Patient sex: M
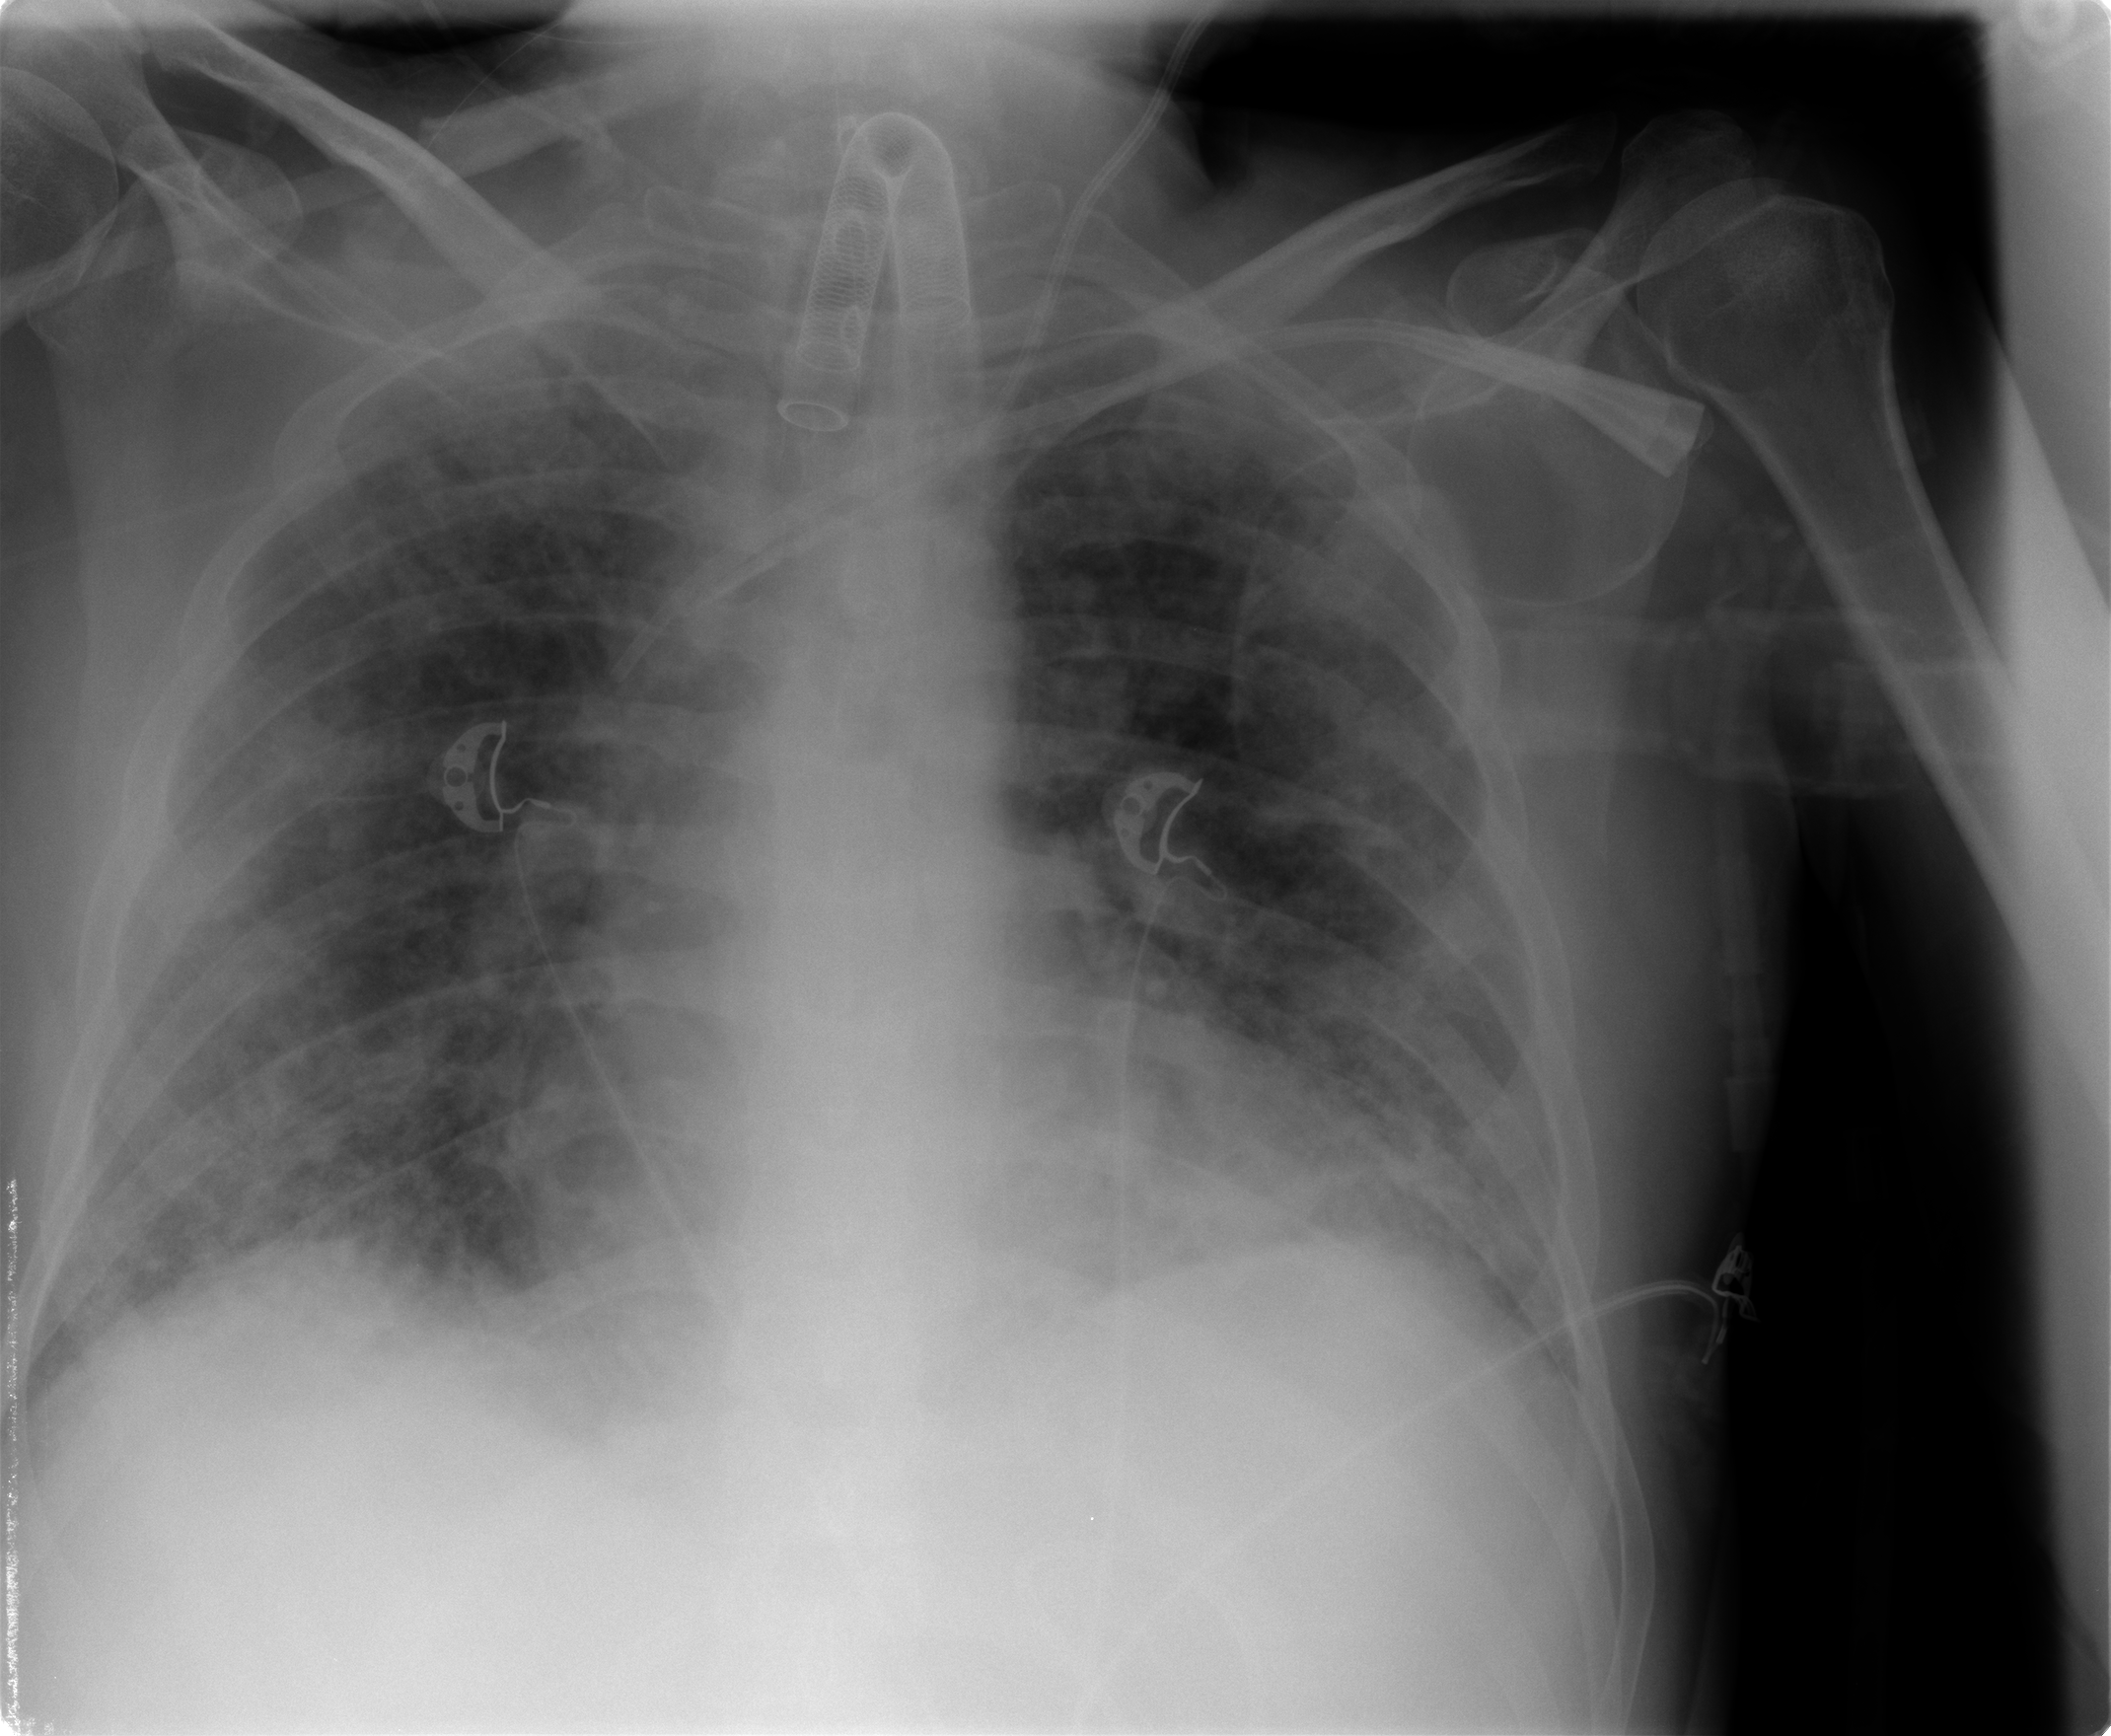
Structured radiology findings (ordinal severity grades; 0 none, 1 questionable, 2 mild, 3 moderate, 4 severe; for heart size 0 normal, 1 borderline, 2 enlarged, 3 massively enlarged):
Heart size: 0
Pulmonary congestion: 2
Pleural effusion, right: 2
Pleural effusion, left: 2
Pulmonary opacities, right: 4
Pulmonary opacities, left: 3
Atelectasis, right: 3
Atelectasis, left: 3